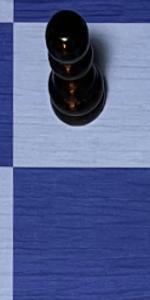
Label: Empty